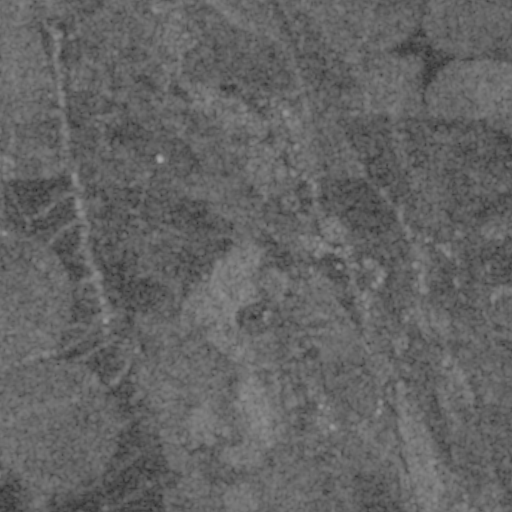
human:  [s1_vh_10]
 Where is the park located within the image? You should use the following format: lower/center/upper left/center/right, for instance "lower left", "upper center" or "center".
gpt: The park is located in the upper right of the image.
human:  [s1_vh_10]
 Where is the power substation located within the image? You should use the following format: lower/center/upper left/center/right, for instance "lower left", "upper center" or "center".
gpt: The power substation is located in the center right of the image.
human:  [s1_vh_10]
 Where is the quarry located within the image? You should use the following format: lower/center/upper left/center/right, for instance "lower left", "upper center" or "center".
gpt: There is no quarry in the image.

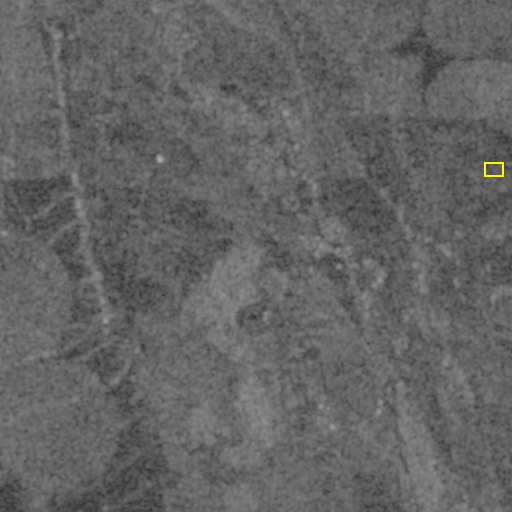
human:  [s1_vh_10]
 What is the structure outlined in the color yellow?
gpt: The structure outlined in yellow is a park.
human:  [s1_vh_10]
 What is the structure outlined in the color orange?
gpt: There is no orange outline.